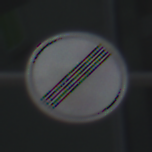
Verkehrszeichen: EndeSaemtlicherBegrenzungen
Umgebung: Outdoor, Urban
Tageszeit: MorningAfternoon
Wetter: PartlyCloudy
Licht: Natural
Jahreszeit: NotSpecified
Kontrast: HighContrast